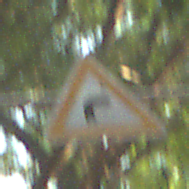
Verkehrszeichen: KurveRechts
Umgebung: Outdoor, Suburban
Tageszeit: SunriseSunset
Wetter: Clear
Licht: Natural
Jahreszeit: NotSpecified
Kontrast: HighContrast